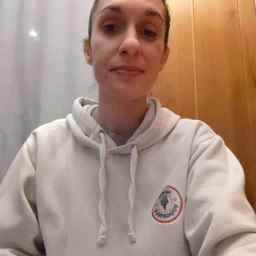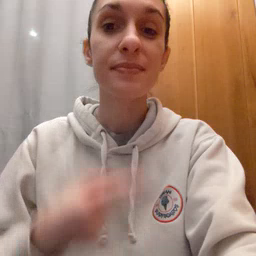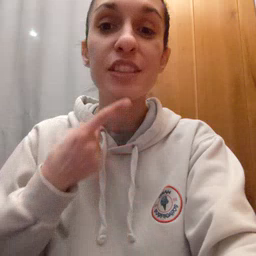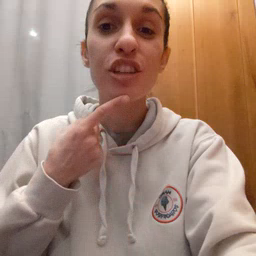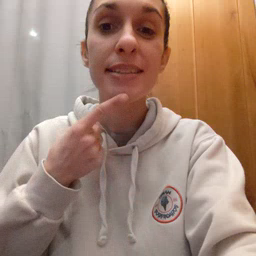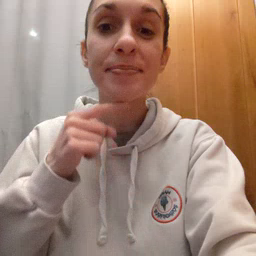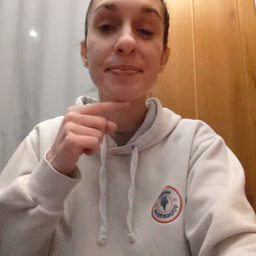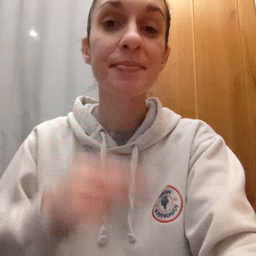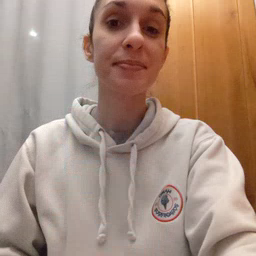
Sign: chin